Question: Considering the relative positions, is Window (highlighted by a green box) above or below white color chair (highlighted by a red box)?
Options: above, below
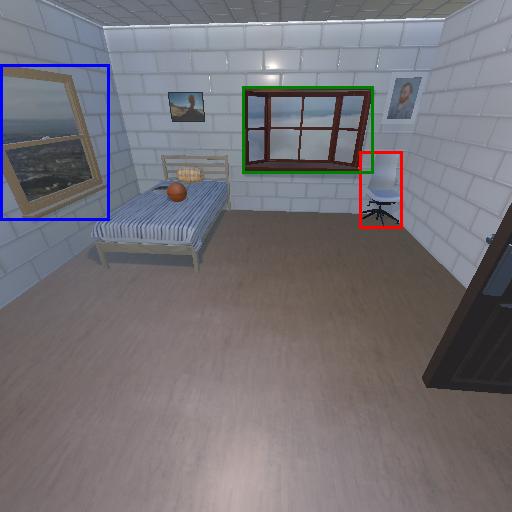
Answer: above